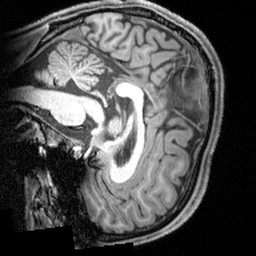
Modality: T1w
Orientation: sagittal
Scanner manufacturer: siemens
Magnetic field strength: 3 T
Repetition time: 1.9 s
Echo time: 0.00397 s